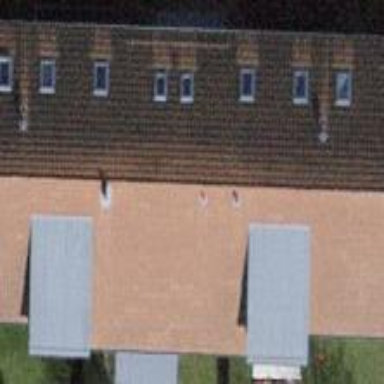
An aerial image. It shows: Building with tiled roof.